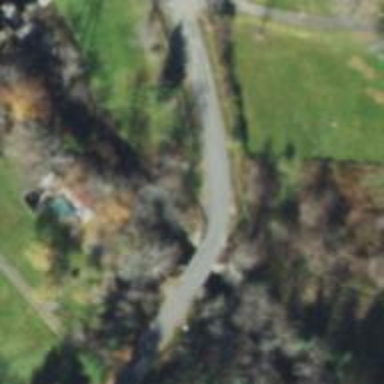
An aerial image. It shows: Residential road with bridge.